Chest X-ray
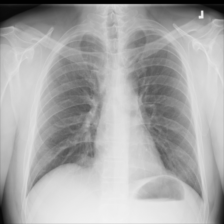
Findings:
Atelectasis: negative
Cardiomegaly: negative
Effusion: negative
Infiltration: negative
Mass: negative
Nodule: negative
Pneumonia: negative
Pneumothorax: negative
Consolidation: negative
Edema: negative
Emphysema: negative
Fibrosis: negative
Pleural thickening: negative
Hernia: negative